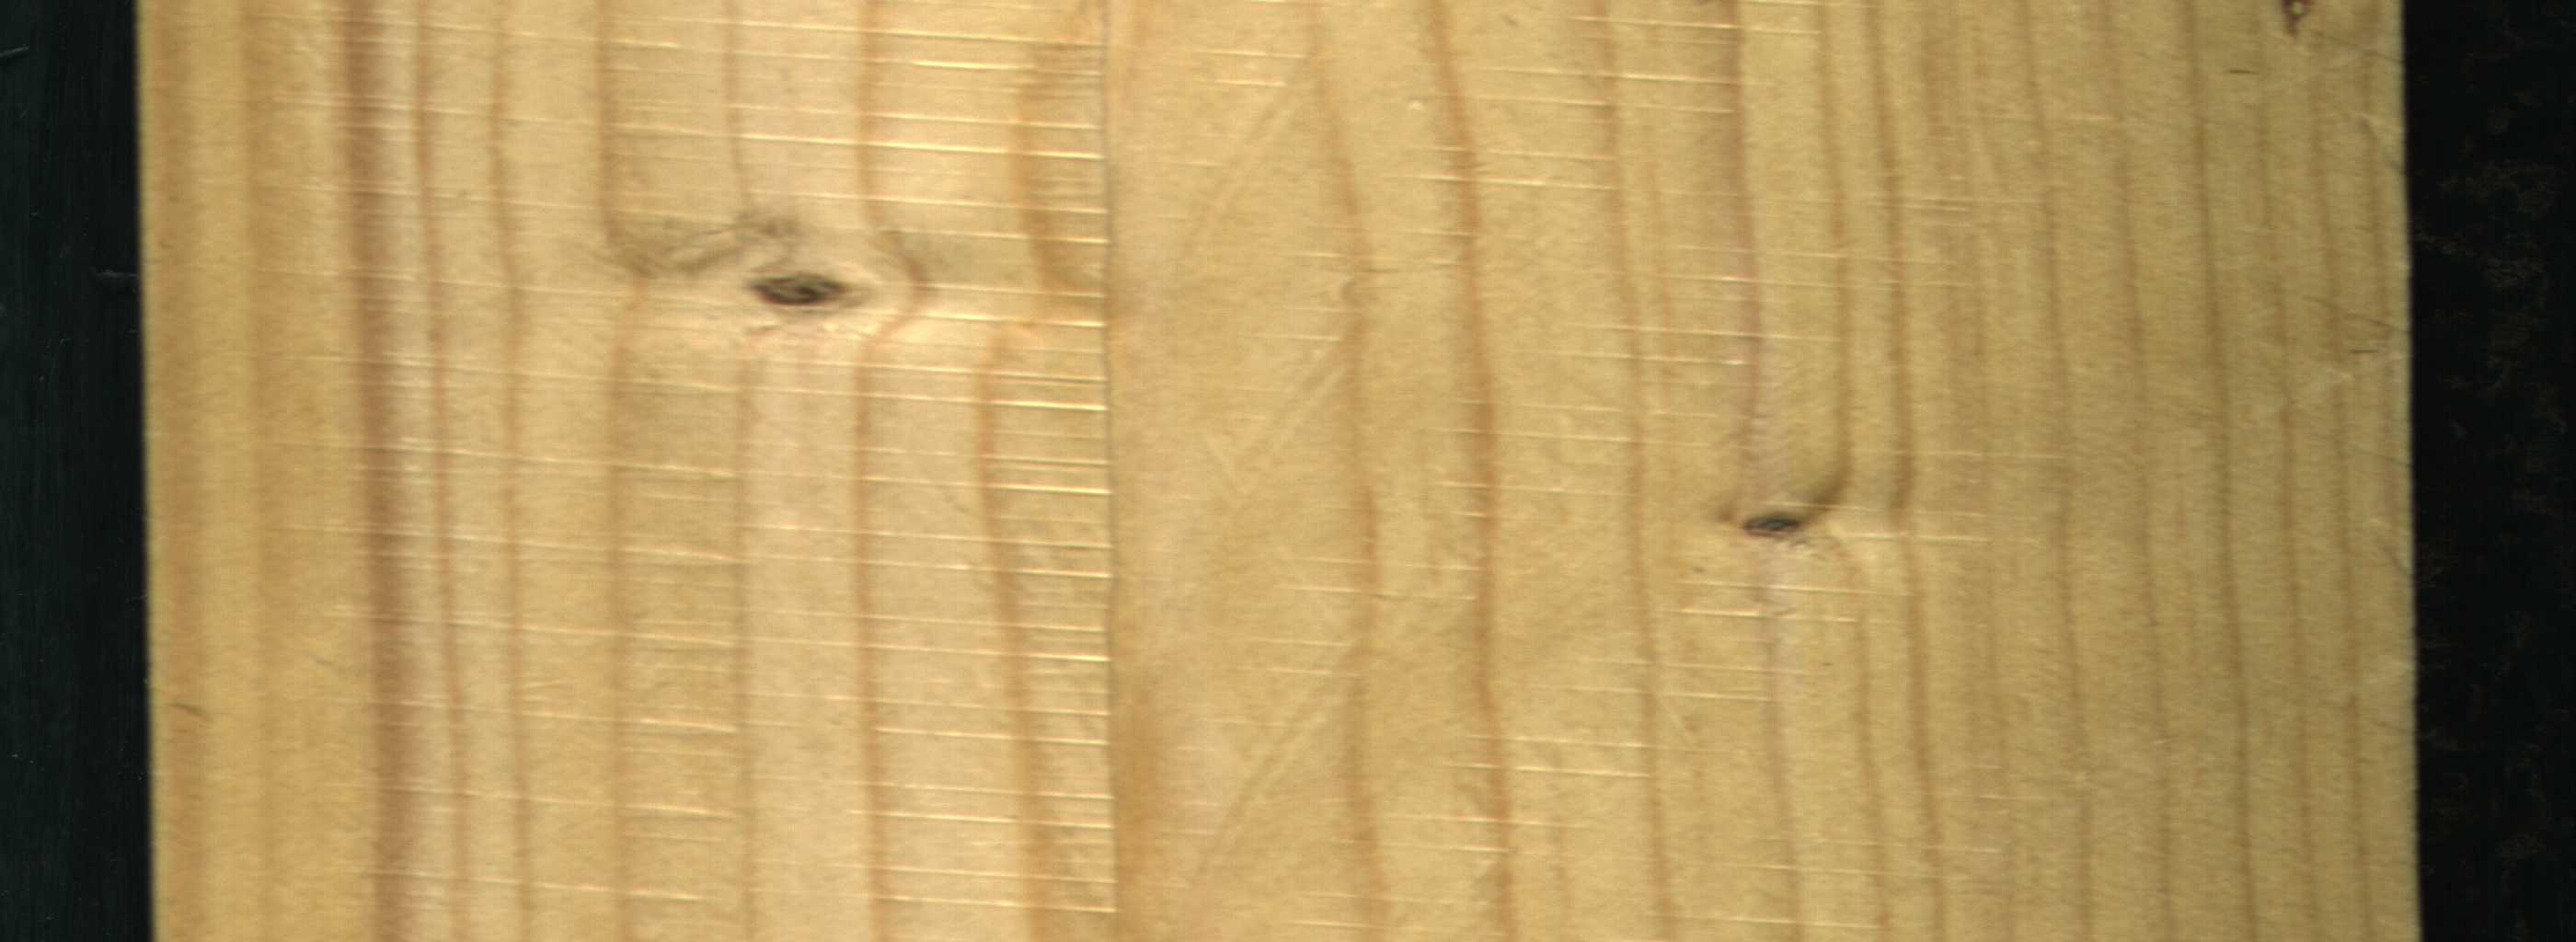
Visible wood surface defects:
Live_Knot
Live_Knot